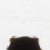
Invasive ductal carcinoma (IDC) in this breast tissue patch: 0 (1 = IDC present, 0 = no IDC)